The trace is the raw vibration amplitude of a rotating bearing as a function of time. What is the most likely bearing condition (normal, inner_race, outer_race, ball)?
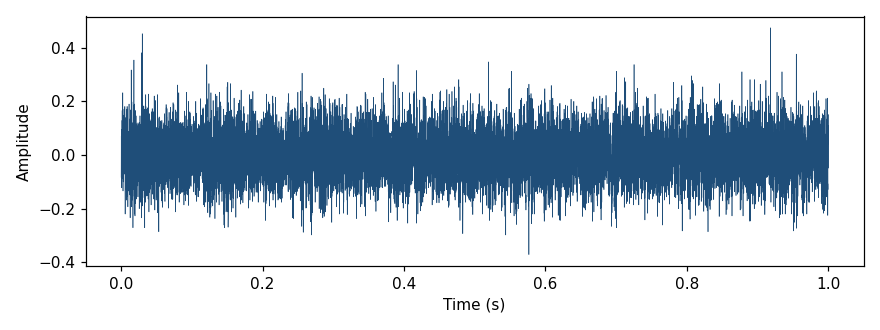
Answer: normal